Question: I have a listview (with a custom list adapter), I need to display a countdown on every row.
For example, if my list contains 4 items, I will have 4 rows.
At this point, I need to handle 4 different countdowns (one for each row) because time is different.

So far, I'm handling it the following way : in the Custom List Adapter, inside getView() method I create a new CountDownTimer and display remaining time inside TextView.
But the problem is that it slows the activity a lot, I can't even scroll correctly in the worst cases (because each time a row is displayed, it creates a new CountDownTimer).
I searched a lot for a better solution, but no one was satisfying.
Is there a cleaner and smoother solution to handle multiple countdown timers inside a listView ?
Thanks
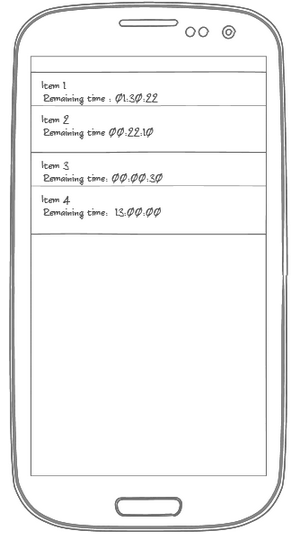
Answer: Instead of trying to show the remaining time for all, the idea is to update the remaining time for the items which are visible.
Please follow the following sample code and let me know :
MainActivity :
'''
public class MainActivity extends Activity {
private ListView lvItems;
private List<Product> lstProducts;
@Override
protected void onCreate(Bundle savedInstanceState) {
super.onCreate(savedInstanceState);
setContentView(R.layout.activity_main);
lvItems = (ListView) findViewById(R.id.lvItems);
lstProducts = new ArrayList<>();
lstProducts.add(new Product("A", System.currentTimeMillis() + 10000));
lstProducts.add(new Product("B", System.currentTimeMillis() + 20000));
lstProducts.add(new Product("C", System.currentTimeMillis() + 20000));
lstProducts.add(new Product("D", System.currentTimeMillis() + 20000));
lstProducts.add(new Product("E", System.currentTimeMillis() + 20000));
lstProducts.add(new Product("F", System.currentTimeMillis() + 20000));
lstProducts.add(new Product("G", System.currentTimeMillis() + 30000));
lstProducts.add(new Product("H", System.currentTimeMillis() + 20000));
lstProducts.add(new Product("I", System.currentTimeMillis() + 20000));
lstProducts.add(new Product("J", System.currentTimeMillis() + 40000));
lstProducts.add(new Product("K", System.currentTimeMillis() + 20000));
lstProducts.add(new Product("L", System.currentTimeMillis() + 50000));
lstProducts.add(new Product("M", System.currentTimeMillis() + 60000));
lstProducts.add(new Product("N", System.currentTimeMillis() + 20000));
lstProducts.add(new Product("O", System.currentTimeMillis() + 10000));
lvItems.setAdapter(new CountdownAdapter(MainActivity.this, lstProducts));
}
private class Product {
String name;
long expirationTime;
public Product(String name, long expirationTime) {
this.name = name;
this.expirationTime = expirationTime;
}
}
public class CountdownAdapter extends ArrayAdapter<Product> {
private LayoutInflater lf;
private List<ViewHolder> lstHolders;
private Handler mHandler = new Handler();
private Runnable updateRemainingTimeRunnable = new Runnable() {
@Override
public void run() {
synchronized (lstHolders) {
long currentTime = System.currentTimeMillis();
for (ViewHolder holder : lstHolders) {
holder.updateTimeRemaining(currentTime);
}
}
}
};
public CountdownAdapter(Context context, List<Product> objects) {
super(context, 0, objects);
lf = LayoutInflater.from(context);
lstHolders = new ArrayList<>();
startUpdateTimer();
}
private void startUpdateTimer() {
Timer tmr = new Timer();
tmr.schedule(new TimerTask() {
@Override
public void run() {
mHandler.post(updateRemainingTimeRunnable);
}
}, 1000, 1000);
}
@Override
public View getView(int position, View convertView, ViewGroup parent) {
ViewHolder holder = null;
if (convertView == null) {
holder = new ViewHolder();
convertView = lf.inflate(R.layout.list_item, parent, false);
holder.tvProduct = (TextView) convertView.findViewById(R.id.tvProduct);
holder.tvTimeRemaining = (TextView) convertView.findViewById(R.id.tvTimeRemaining);
convertView.setTag(holder);
synchronized (lstHolders) {
lstHolders.add(holder);
}
} else {
holder = (ViewHolder) convertView.getTag();
}
holder.setData(getItem(position));
return convertView;
}
}
private class ViewHolder {
TextView tvProduct;
TextView tvTimeRemaining;
Product mProduct;
public void setData(Product item) {
mProduct = item;
tvProduct.setText(item.name);
updateTimeRemaining(System.currentTimeMillis());
}
public void updateTimeRemaining(long currentTime) {
long timeDiff = mProduct.expirationTime - currentTime;
if (timeDiff > 0) {
int seconds = (int) (timeDiff / 1000) % 60;
int minutes = (int) ((timeDiff / (1000 * 60)) % 60);
int hours = (int) ((timeDiff / (1000 * 60 * 60)) % 24);
tvTimeRemaining.setText(hours + " hrs " + minutes + " mins " + seconds + " sec");
} else {
tvTimeRemaining.setText("Expired!!");
}
}
}
}
'''
activity_main.xml :
'''
<?xml version="1.0" encoding="utf-8"?>
<RelativeLayout xmlns:android="http://schemas.android.com/apk/res/android"
android:layout_width="match_parent"
android:layout_height="match_parent">
<ListView
android:id="@+id/lvItems"
android:layout_width="match_parent"
android:layout_height="match_parent" />
</RelativeLayout>
'''
list_item.xml
'''
<?xml version="1.0" encoding="utf-8"?>
<LinearLayout xmlns:android="http://schemas.android.com/apk/res/android"
android:layout_width="match_parent"
android:layout_height="match_parent"
android:orientation="vertical"
android:padding="5dp">
<TextView
android:id="@+id/tvProduct"
android:layout_width="match_parent"
android:layout_height="wrap_content"
android:layout_margin="10dp"
android:text="Product Name"
android:textSize="16dp"
android:textStyle="bold" />
<TextView
android:id="@+id/tvTimeRemaining"
android:layout_width="match_parent"
android:layout_height="wrap_content"
android:layout_margin="10dp"
android:text="Time Remaining : " />
</LinearLayout>
'''